Question: I am trying to set the cell background of my UITableViewCells but I am struggling with the background color of the UIAccessoryView. It does not change.
Can anyone help me make the background color of the UIAccessoryView transparent (or actually any other color)?
This is my code
'''
cell.textLabel.backgroundColor = [UIColor clearColor];
cell.accessoryView.backgroundColor = [UIColor clearColor];
cell.detailTextLabel.backgroundColor = [UIColor clearColor];
cell.accessoryType = UITableViewCellAccessoryDisclosureIndicator;
if(indexPath.row % 2) {
cell.contentView.backgroundColor = [UIColor clearColor];
}
else {
cell.contentView.backgroundColor = [UIColor redColor];
}
'''
Here is an image illustrating the issue

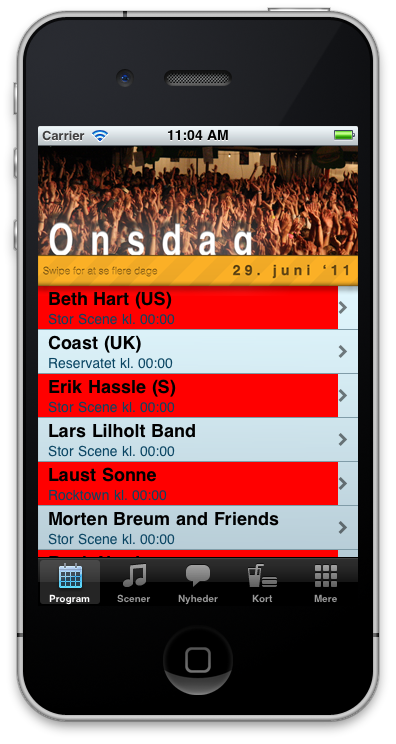
Answer: You'll need to set the 'backgroundView' property of the UITableViewCell. For example:
'''
UIView* myBackgroundView = [[[UIView alloc] initWithFrame:CGRectZero] autorelease];
myBackgroundView.backgroundColor = [UIColor redColor];
myCell.backgroundView = myBackgroundView;
'''
If you want something more fancy, like a red gradient background, you would implement a subclass of UIView that draws a gradient in 'drawRect:', and use it as the backgroundView.
You can also set the 'selectedBackgroundView' property if you want a custom look for a selected table cell.